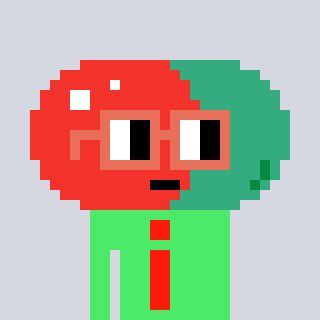
a pixel art character with square orange glasses, a pill-shaped head and a teal-colored body on a cool background